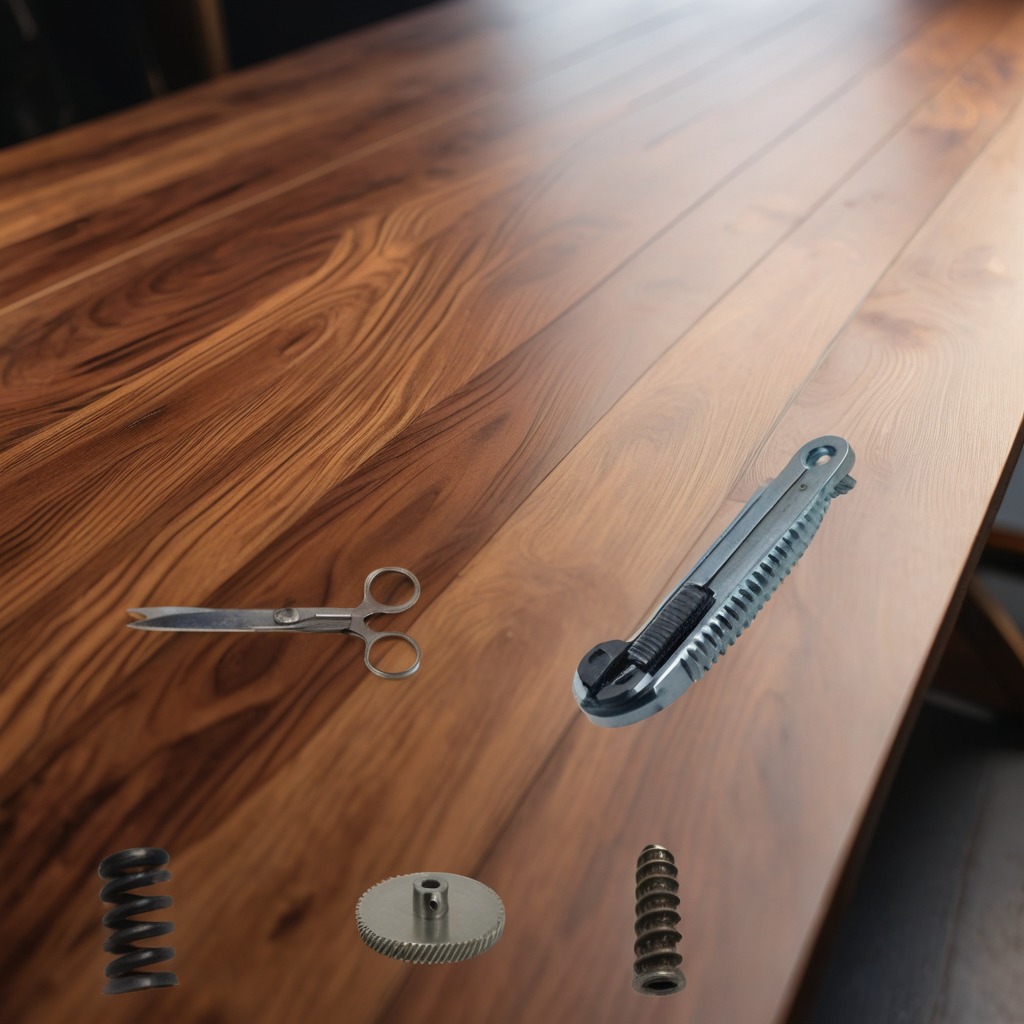
A steel gear with teeth, a utility knife, a metal machine screw, a coiled metal spring, and a pair of scissors are lying on a wooden table in a carpentry studio.